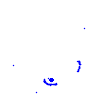
Particle: pion